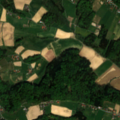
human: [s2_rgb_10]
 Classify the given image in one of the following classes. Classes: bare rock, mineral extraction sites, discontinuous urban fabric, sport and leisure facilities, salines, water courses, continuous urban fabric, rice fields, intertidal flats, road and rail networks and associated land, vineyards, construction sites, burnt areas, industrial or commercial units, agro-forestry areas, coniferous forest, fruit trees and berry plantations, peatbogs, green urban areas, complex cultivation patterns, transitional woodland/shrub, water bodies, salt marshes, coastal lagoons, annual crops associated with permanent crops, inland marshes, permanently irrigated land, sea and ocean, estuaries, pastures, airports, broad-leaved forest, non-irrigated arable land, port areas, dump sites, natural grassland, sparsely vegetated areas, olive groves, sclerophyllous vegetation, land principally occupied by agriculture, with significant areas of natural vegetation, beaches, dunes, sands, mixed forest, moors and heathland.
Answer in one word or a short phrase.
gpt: non-irrigated arable land, complex cultivation patterns, land principally occupied by agriculture, with significant areas of natural vegetation, broad-leaved forest, mixed forest